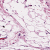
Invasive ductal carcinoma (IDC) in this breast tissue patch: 0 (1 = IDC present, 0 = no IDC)